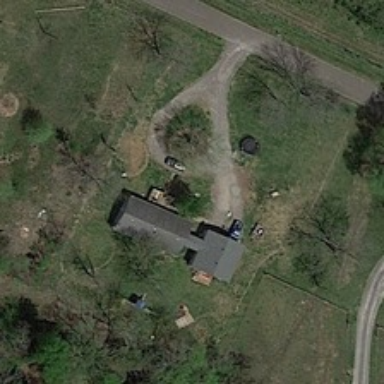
A building is surrounded by some green trees sparsely near a road .